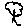
Label: tree